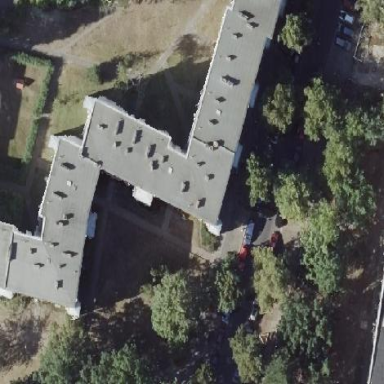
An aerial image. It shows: Flat-roofed apartment building.